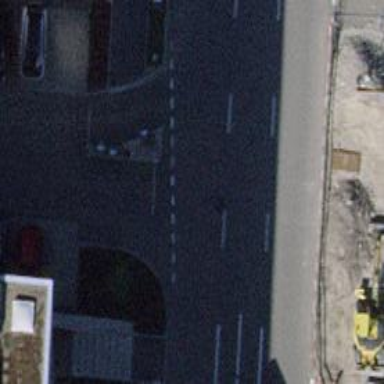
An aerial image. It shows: Lift gate barrier.